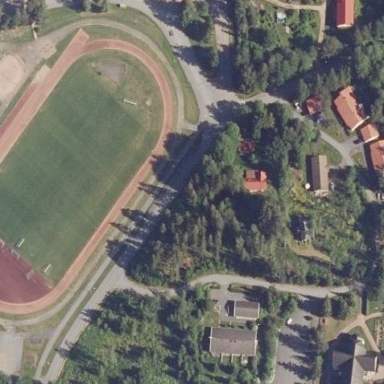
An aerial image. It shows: Soccer pitch for outdoor sports and leisure activities.